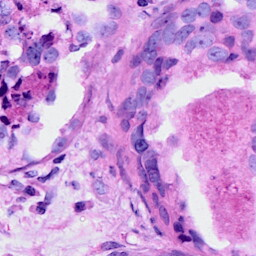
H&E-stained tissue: Breast